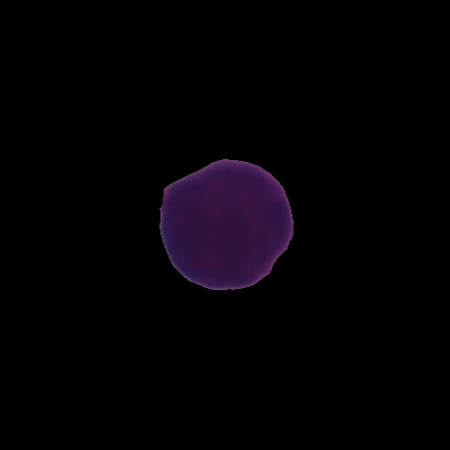
Label: healthy